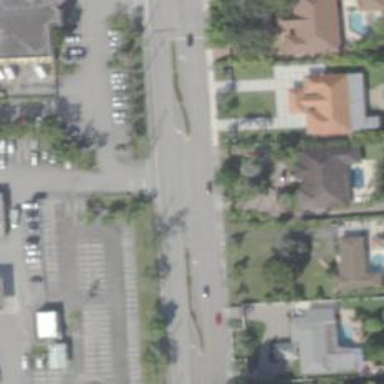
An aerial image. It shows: Secondary link road with asphalt surface.